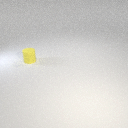
small yellow rubber cylinder